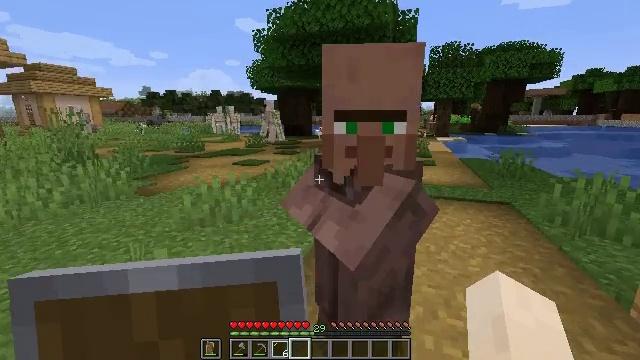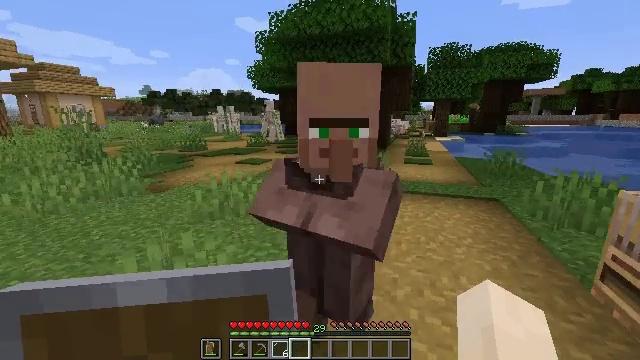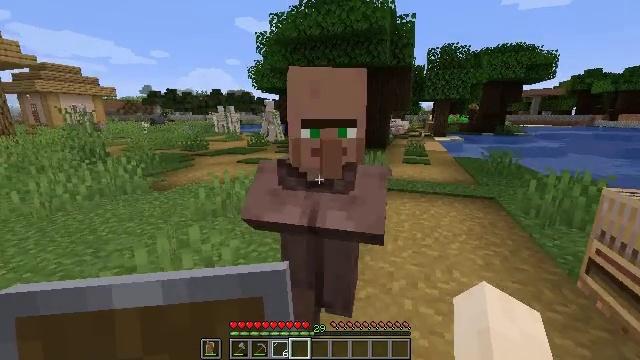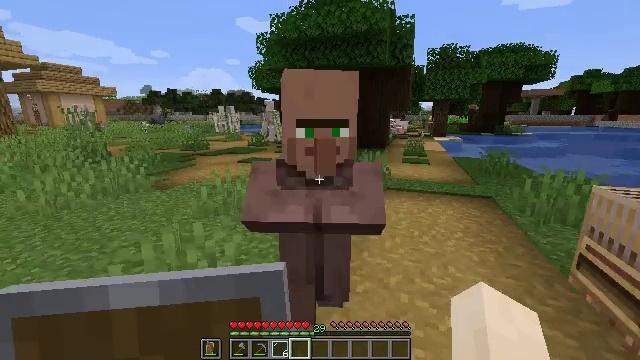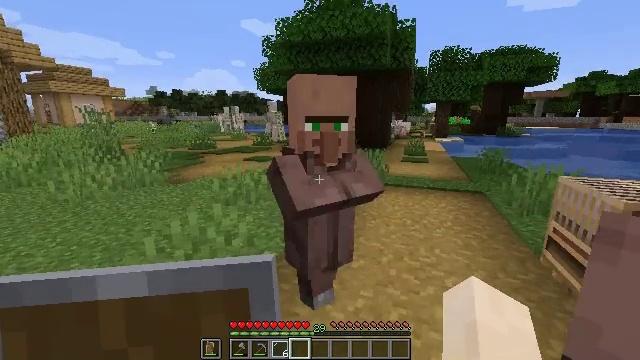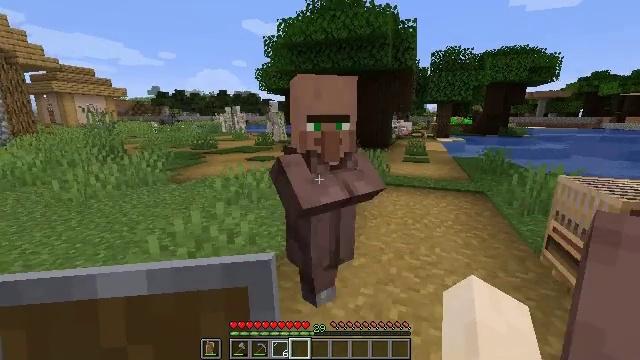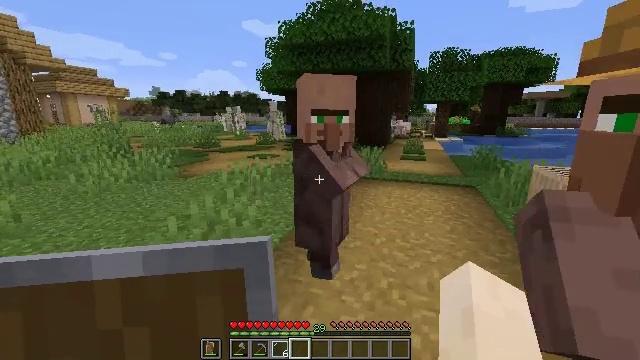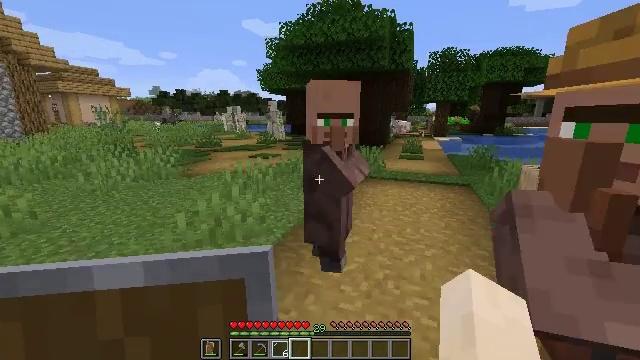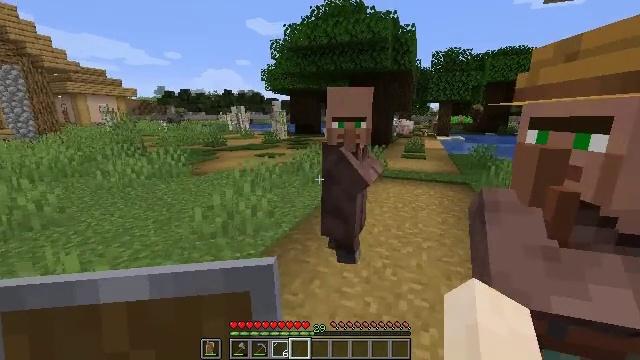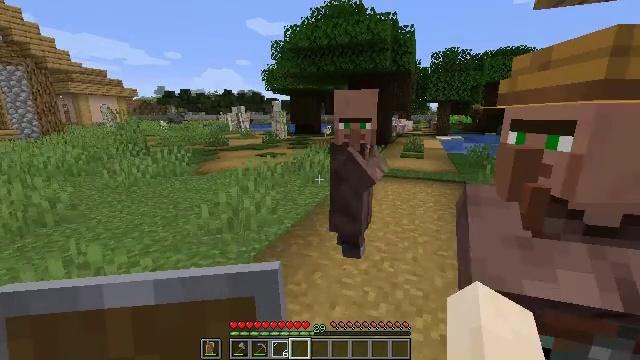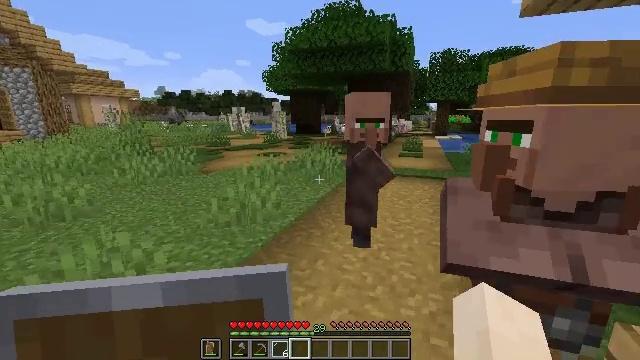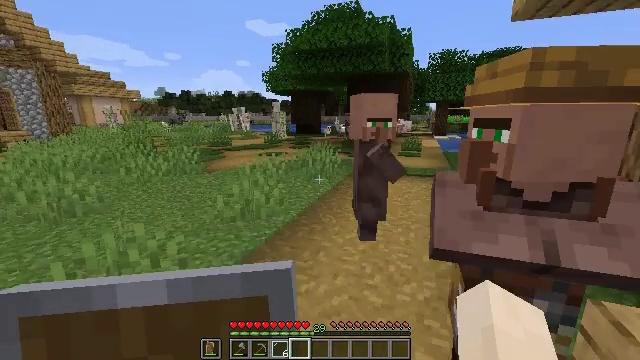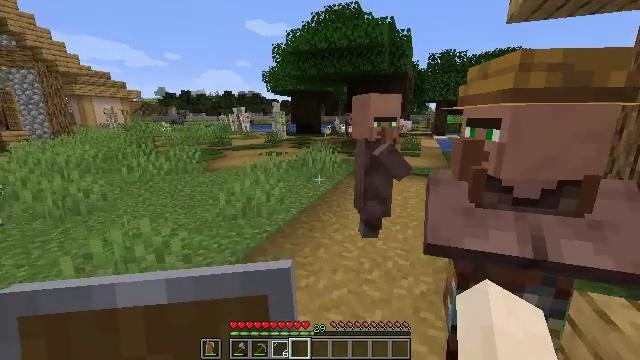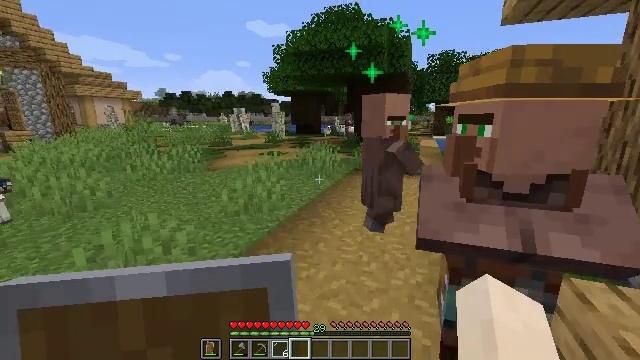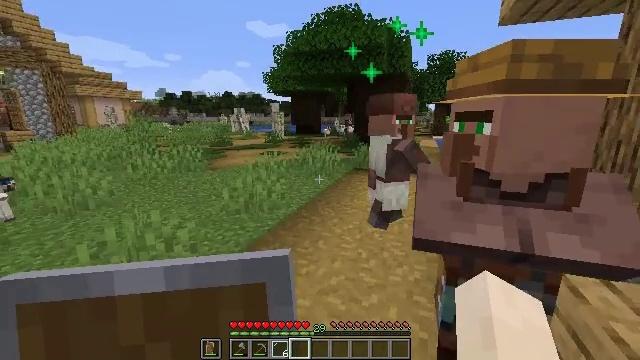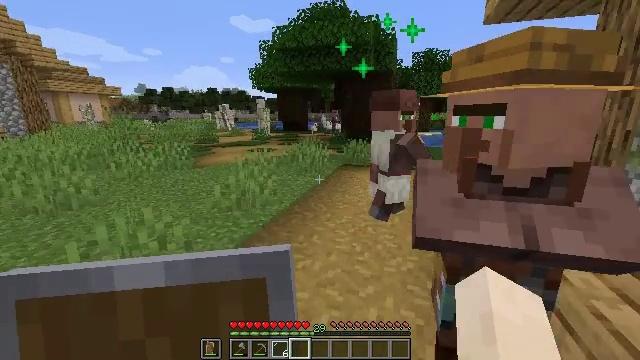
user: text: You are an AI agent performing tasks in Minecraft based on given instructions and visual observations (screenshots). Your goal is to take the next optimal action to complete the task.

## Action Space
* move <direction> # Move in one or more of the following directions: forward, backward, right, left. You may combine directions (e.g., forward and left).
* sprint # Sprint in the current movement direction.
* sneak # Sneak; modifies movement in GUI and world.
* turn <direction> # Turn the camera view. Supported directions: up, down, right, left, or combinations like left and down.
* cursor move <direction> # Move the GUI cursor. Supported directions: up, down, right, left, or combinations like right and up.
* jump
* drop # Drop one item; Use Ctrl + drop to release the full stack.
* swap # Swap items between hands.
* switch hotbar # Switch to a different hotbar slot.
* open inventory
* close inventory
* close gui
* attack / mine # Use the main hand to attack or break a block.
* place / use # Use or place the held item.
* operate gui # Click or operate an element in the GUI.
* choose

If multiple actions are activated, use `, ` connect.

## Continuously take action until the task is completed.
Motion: motion action
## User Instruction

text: Mine the loom block.
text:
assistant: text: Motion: move back
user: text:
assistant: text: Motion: move back
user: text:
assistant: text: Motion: move back
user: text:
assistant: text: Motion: move back
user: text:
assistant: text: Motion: move back
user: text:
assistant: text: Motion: move back
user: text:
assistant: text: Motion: move back
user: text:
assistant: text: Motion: move back
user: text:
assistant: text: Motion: move back
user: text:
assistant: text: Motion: move back
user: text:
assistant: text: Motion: move back
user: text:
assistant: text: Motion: no_op
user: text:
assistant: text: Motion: no_op
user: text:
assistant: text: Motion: no_op
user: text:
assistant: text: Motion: move left, turn right
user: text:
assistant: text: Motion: move forward and move left, turn right
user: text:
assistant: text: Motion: move forward and move left, turn right
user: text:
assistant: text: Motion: move forward and move left, turn right
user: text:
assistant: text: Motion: move forward and move left
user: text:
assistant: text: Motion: move forward and move left, turn right
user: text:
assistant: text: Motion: move forward and move left, turn right
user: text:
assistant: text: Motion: move forward, turn right
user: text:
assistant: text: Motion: move forward
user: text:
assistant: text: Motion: move forward
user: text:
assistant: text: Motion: move forward, turn right
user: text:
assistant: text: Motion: move forward, turn left
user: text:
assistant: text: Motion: use / place
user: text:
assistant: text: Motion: use / place
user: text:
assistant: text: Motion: use / place
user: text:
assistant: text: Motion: turn right, use / place